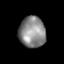
Tissue: prostate
Cell type: T cells
Senescence score: 0.3245
Nuclear area (px): 801
Mean DAPI intensity: 136.678